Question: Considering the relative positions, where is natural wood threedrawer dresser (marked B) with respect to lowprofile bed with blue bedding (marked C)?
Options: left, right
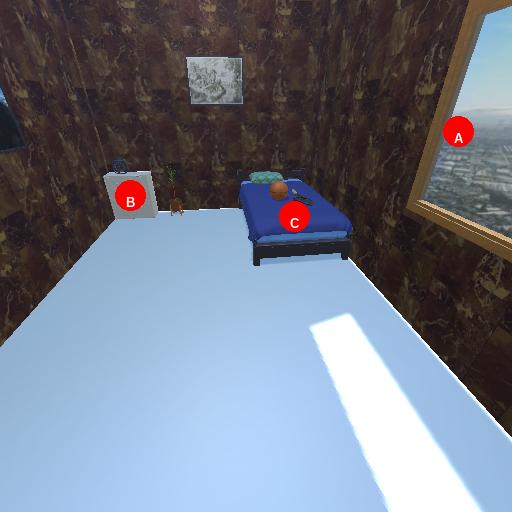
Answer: left